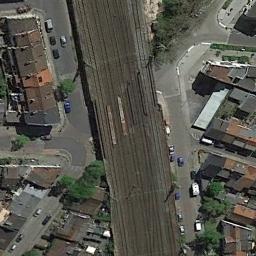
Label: railway